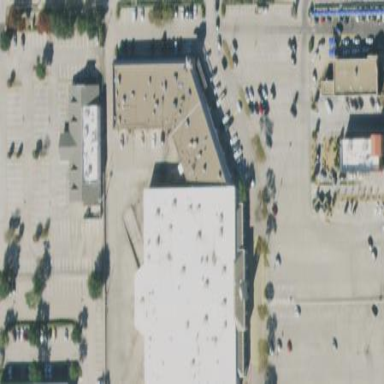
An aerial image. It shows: Retail building.